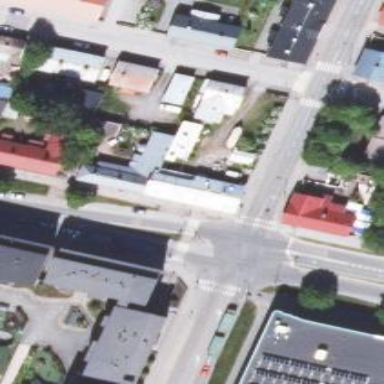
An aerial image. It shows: Crossing road.